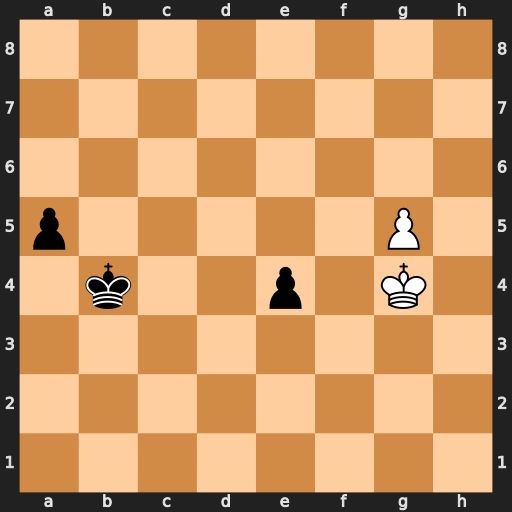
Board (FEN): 8/8/8/p5P1/1k2p1K1/8/8/8
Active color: w
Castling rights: -
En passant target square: -
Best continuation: g6 a4 g7